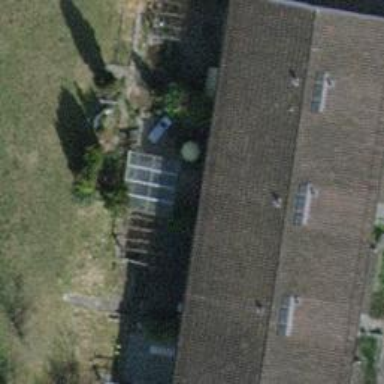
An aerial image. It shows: Gabled roof house.